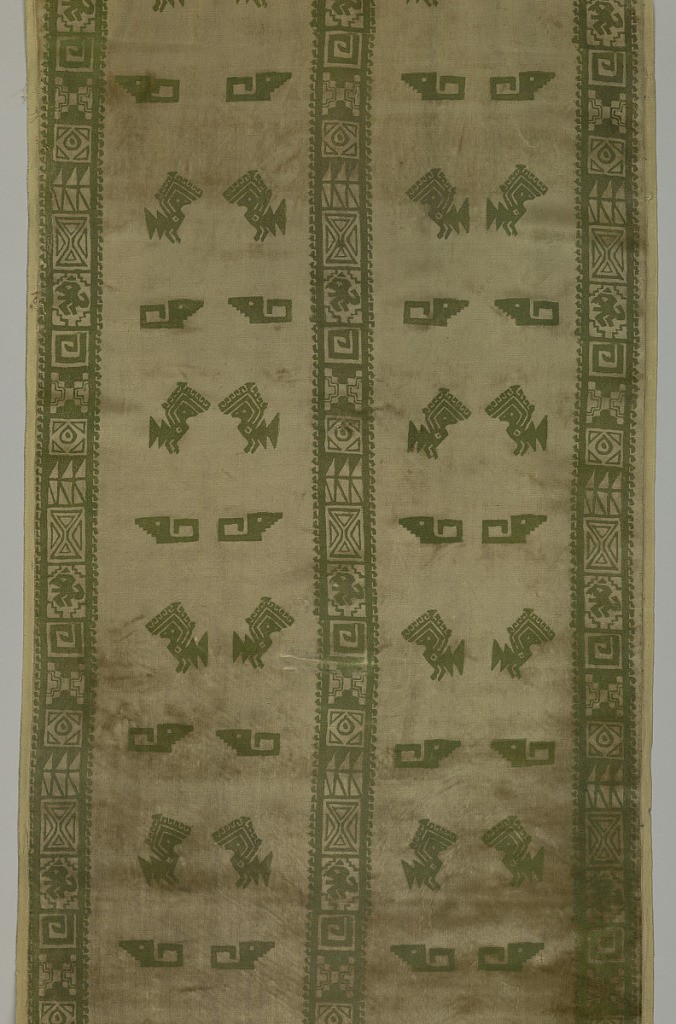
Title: Panels
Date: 1915–1920
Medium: silk Technique: printed on cut supplementary warp pile (velvet)
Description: Two identical panels of printed velvet with pre-Columbian Peruvian motifs - a bird and a stepped fret - in two vertical columns bordered on two side, center and bottom edges by a narrow band comprised of six repeating geometrical motifs. Possibly used as a dress or tunic fabric.